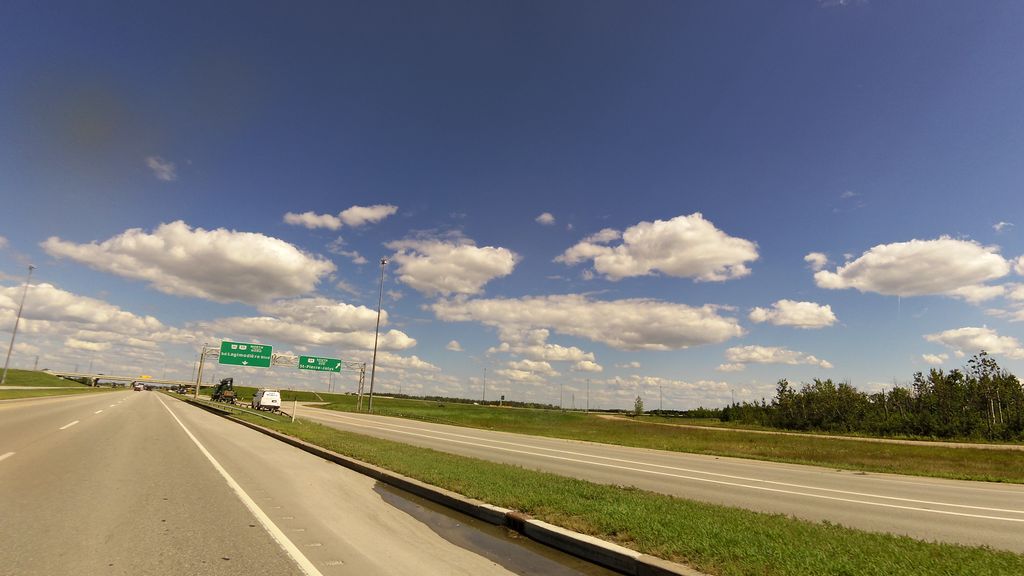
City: winnipeg